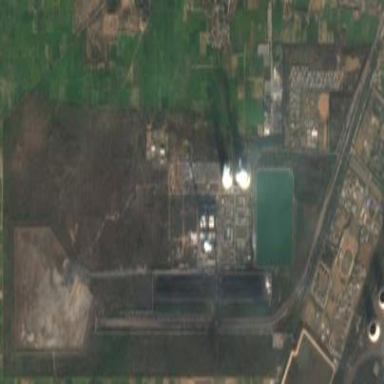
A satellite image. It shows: Industrial area with coal power plant.